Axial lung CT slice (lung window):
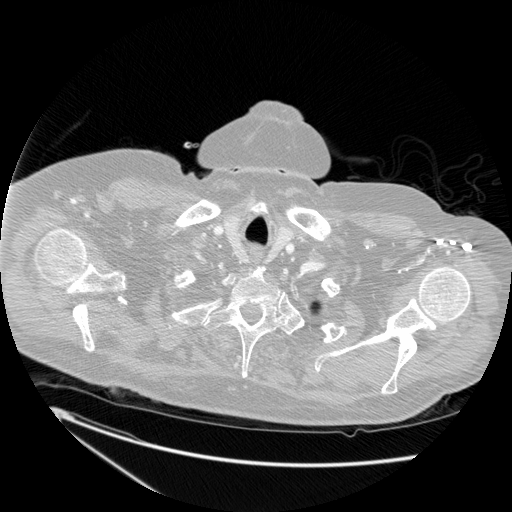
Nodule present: no